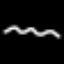
Label: squiggle